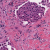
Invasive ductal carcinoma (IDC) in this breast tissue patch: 0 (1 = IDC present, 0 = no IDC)